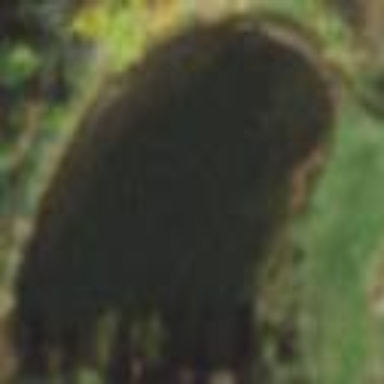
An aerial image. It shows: Pond surrounded by natural water.